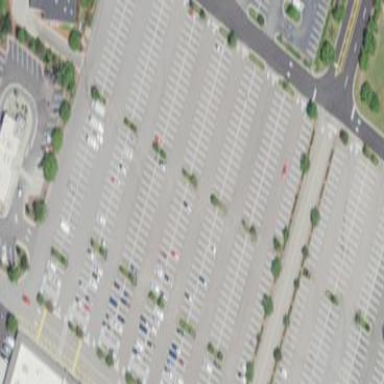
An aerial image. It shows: Parking area with asphalt surface.